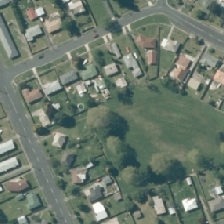
Land cover: urban_parkland